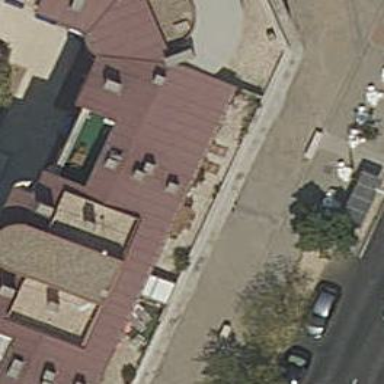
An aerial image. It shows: Cafe.